Question: I'm trying to write code that will traverse an undirected, unweighted graph. Essentially, the method will be passed a node (which knows all its neighbors). The method then has to build a model of the graph as efficiently* by going from node to node and collecting information which nodes link to each other. At the end, the method will have a complete list of all the nodes and all the vertices that connect them.
*The crux of the problem lies in the word efficiently and what I mean by it. Let me direct your attention to this small graph:

Let's say I start at node G. I can either visit C, B, F, D, H, J or E. I want to minimize the amount of times I visit a node and in order to visit a node, I must pass through all nodes on the way to that node.
Example: let's say I decide to visit node C. The next node to visit could be either A, B, F, D, H, J or E. However, to visit any node except for A, I would have to pass through G again which is considered inefficient. And in order to visit A, I would have to visit G and C again and then pass through C and then G to get back to the rest of the graph. So I decide to visit A. This means I have to pass through C again to reach G. Thus, from a logical point of view, it makes sense to visit the C branch last.
However, the program, when it starts at Node G, is unaware that branch C leads to a dead-end. As I write this, I think it might be impossible, but I ask it anyways: is there anyway to traverse this graph as efficiently as possible (as I have previously defined it) using only the information given (i.e. that the program only knows about the nodes its visited and the edges emanating from those nodes? Or should I just go with a variation Dijkstra's algorithm in order to insure I visit every node?
This will all be written in Java if that matters.
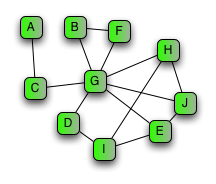
Answer: Do you want simply to traverse the whole graph (regardless of the path taken), and do some operation on each node, or do you want to compute the shortest path from one node to any other node? (I might not understand your goal.)
In the first case, stick to a traversal algorithm such as <URL>.
You can see the BFS as a special case of Dijkstra when you are interested only in one starting node and all edges have the same weight. With different costs you could use Uniform Cost Search.